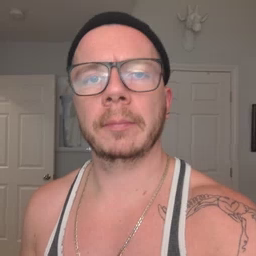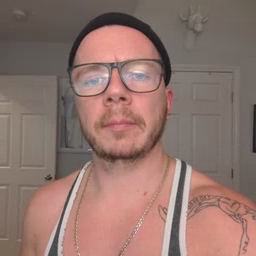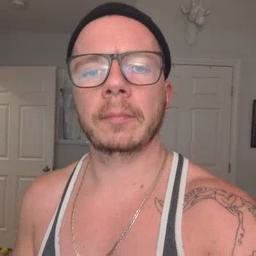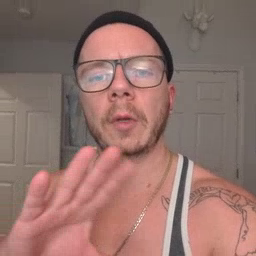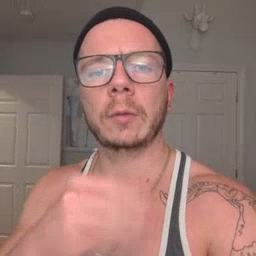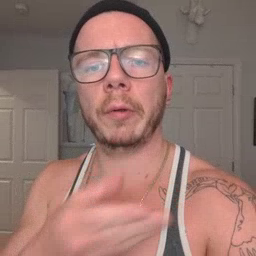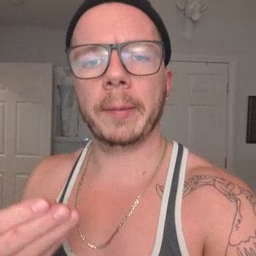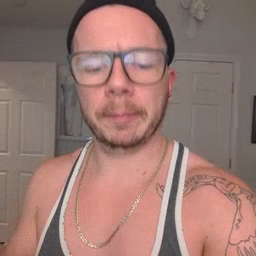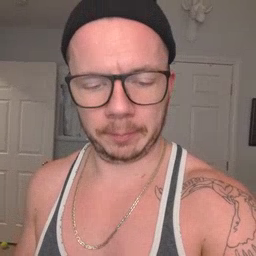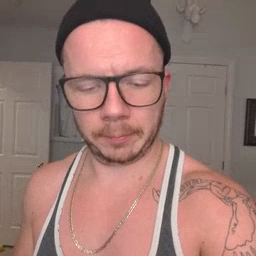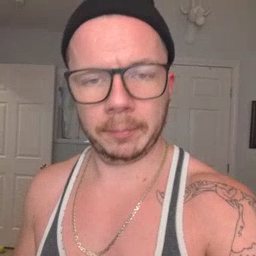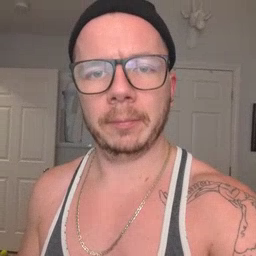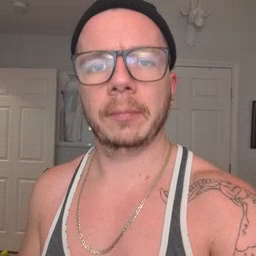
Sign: story